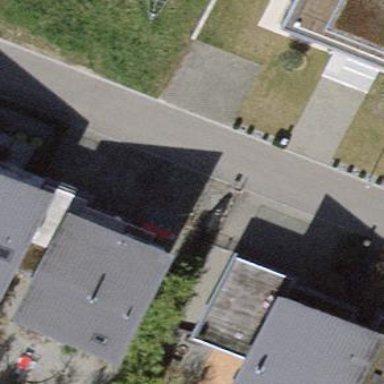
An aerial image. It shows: House with skillion roof shape.